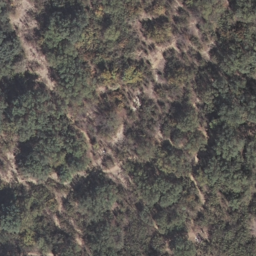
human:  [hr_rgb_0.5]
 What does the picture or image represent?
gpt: forest